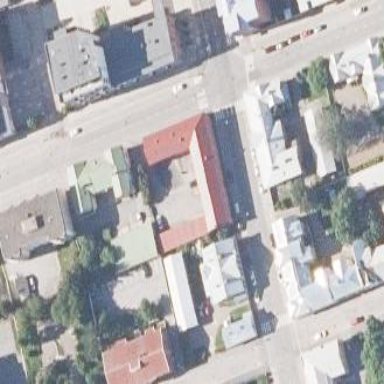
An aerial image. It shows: Maroon building with gabled roof.